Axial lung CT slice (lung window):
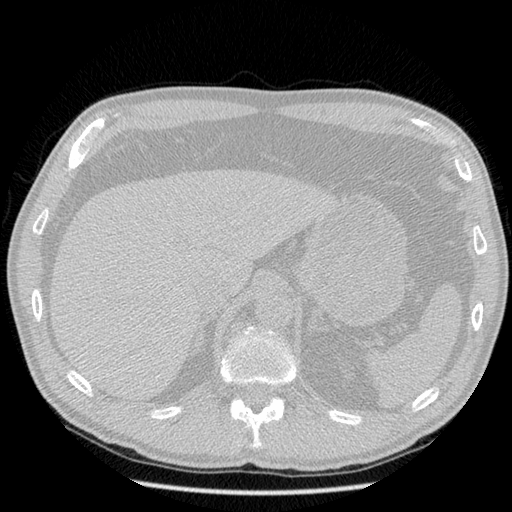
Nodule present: no